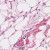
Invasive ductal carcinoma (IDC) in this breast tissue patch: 0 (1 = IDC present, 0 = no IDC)